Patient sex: M
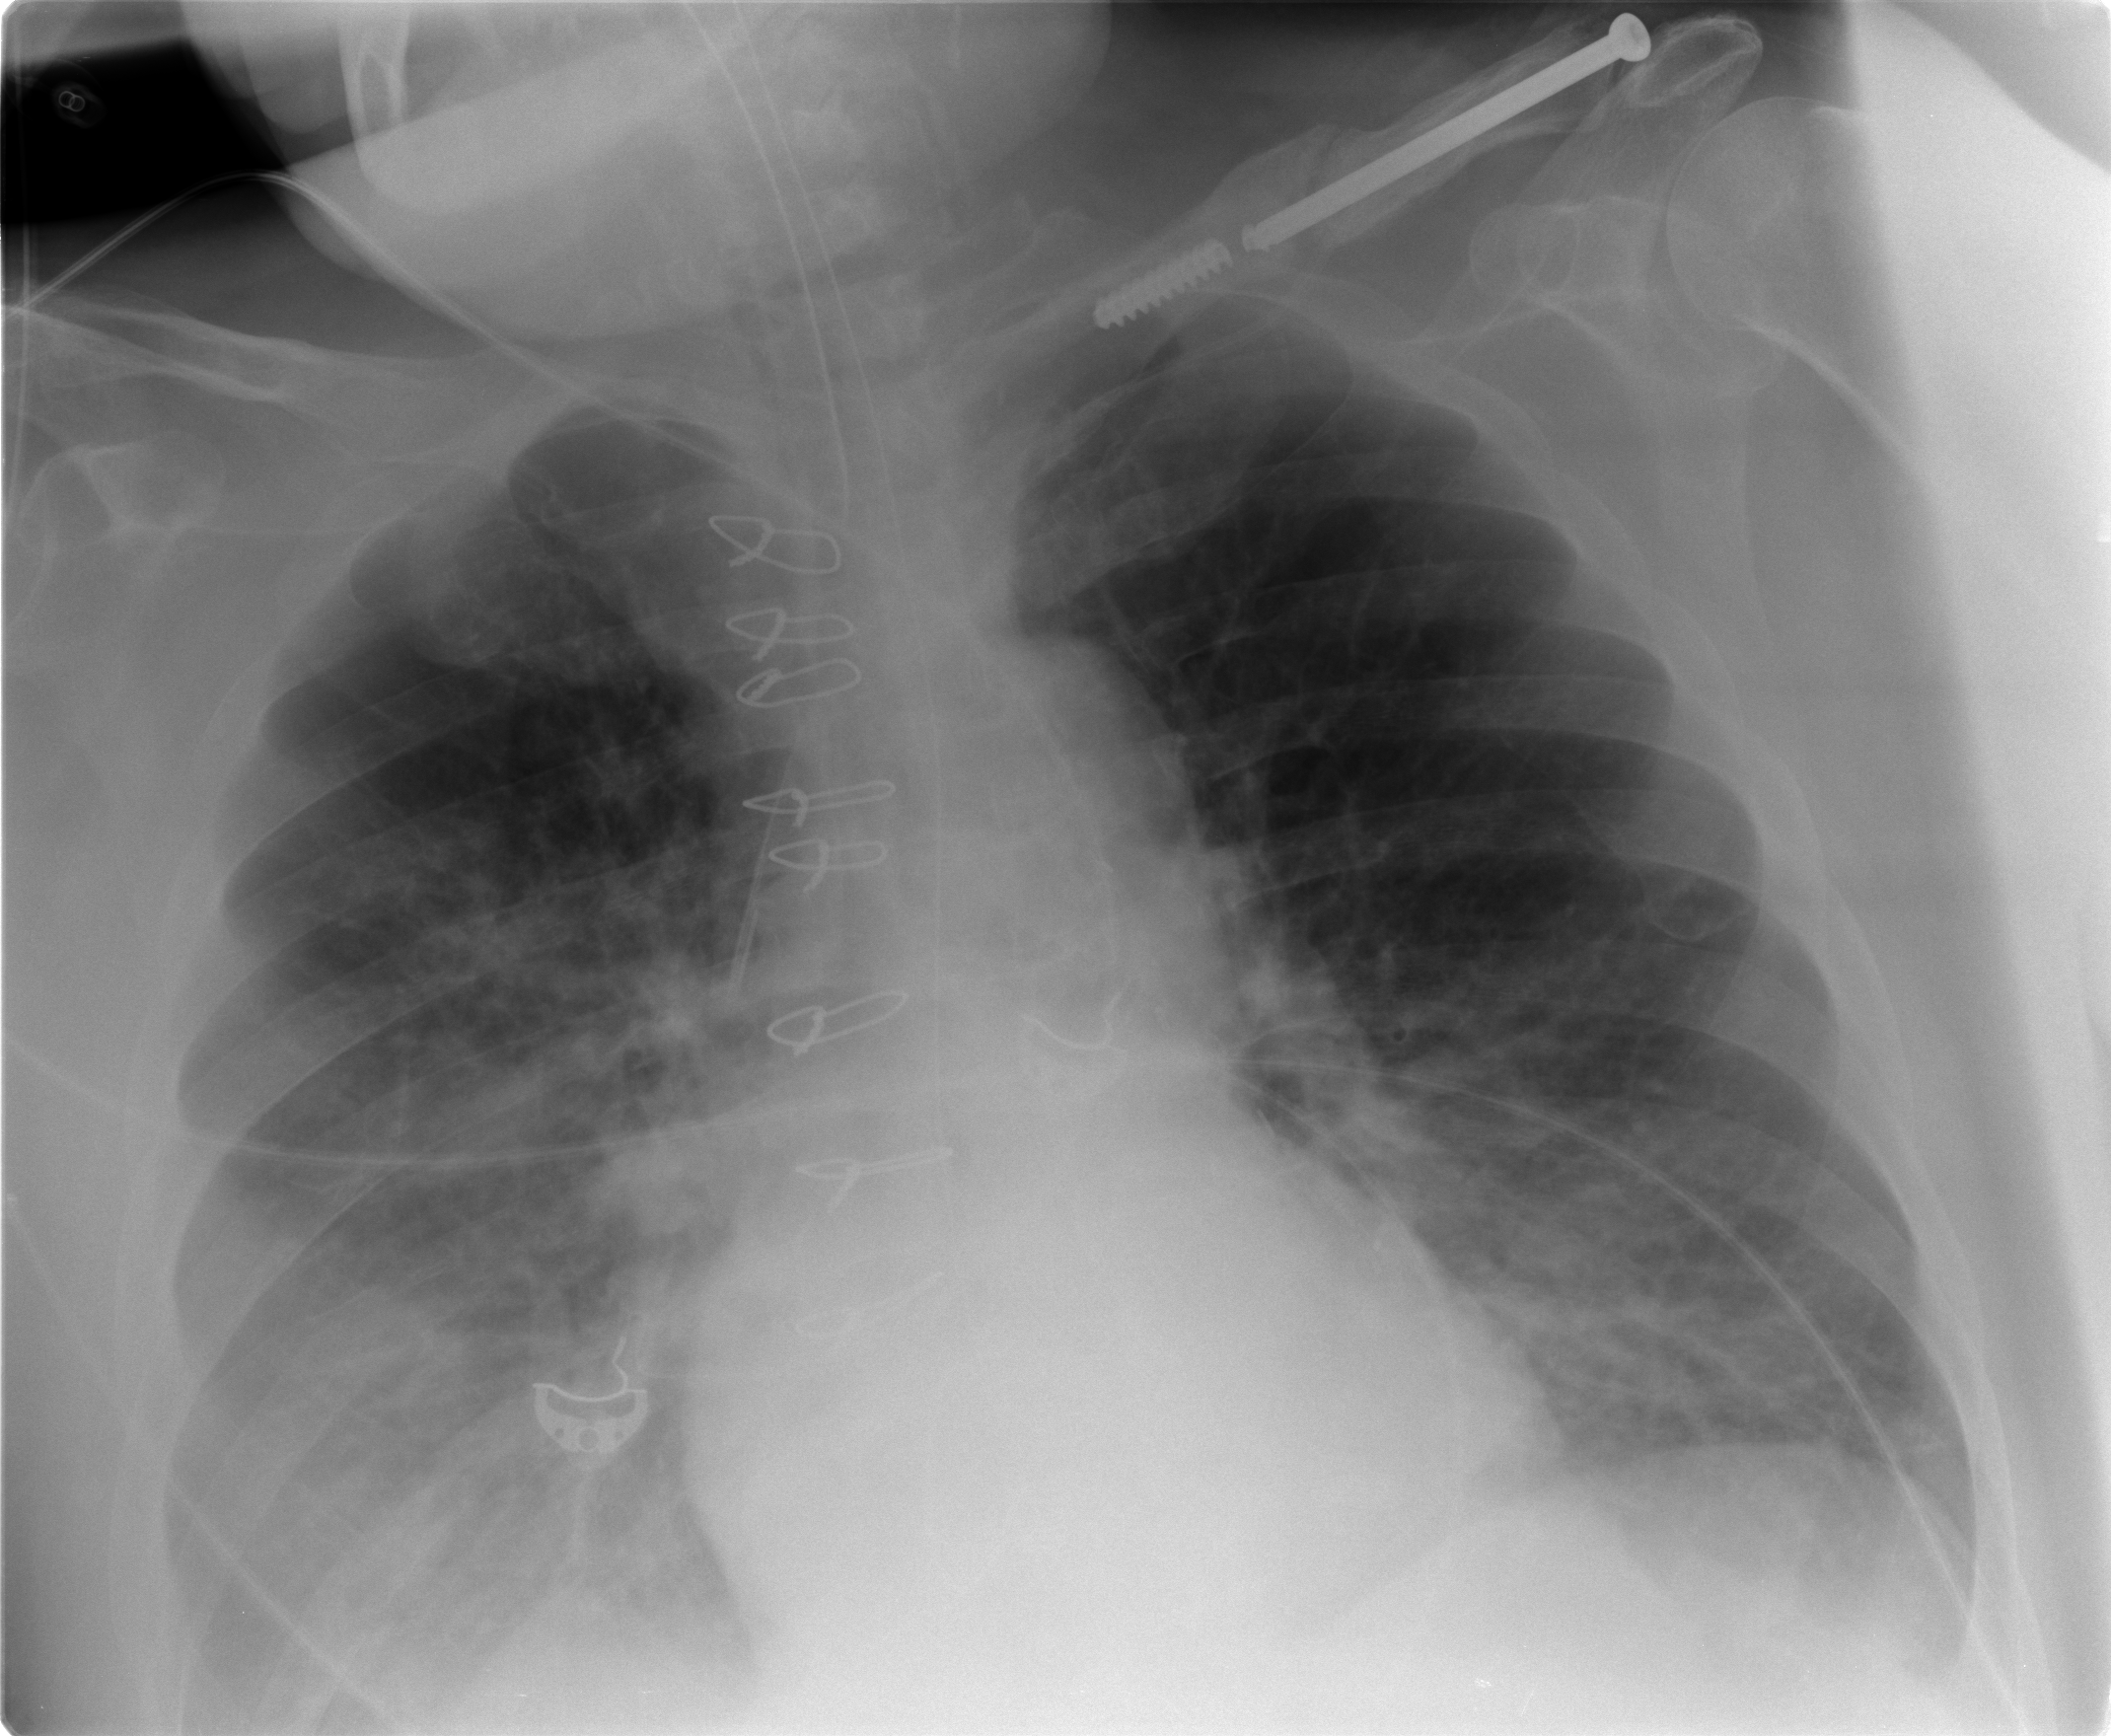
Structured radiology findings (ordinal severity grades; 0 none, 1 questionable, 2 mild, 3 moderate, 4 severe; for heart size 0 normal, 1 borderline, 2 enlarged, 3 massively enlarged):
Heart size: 0
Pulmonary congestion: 2
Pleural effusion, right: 2
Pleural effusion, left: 1
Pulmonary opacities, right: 1
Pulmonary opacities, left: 0
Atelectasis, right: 3
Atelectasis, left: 2